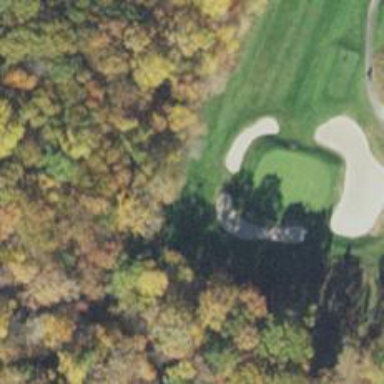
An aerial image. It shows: Golf tee.